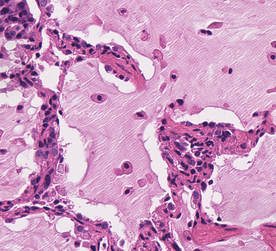
Tumor epithelial tissue: yes
Tumor-associated stroma tissue: yes
Normal tissue: no